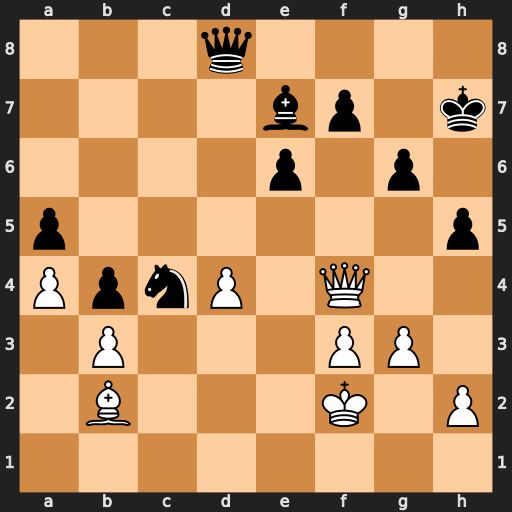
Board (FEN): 3q4/4bp1k/4p1p1/p6p/PpnP1Q2/1P3PP1/1B3K1P/8
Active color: w
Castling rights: -
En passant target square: -
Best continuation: Qxf7+ Kh6 bxc4